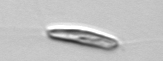
Label: Chrysochromulina